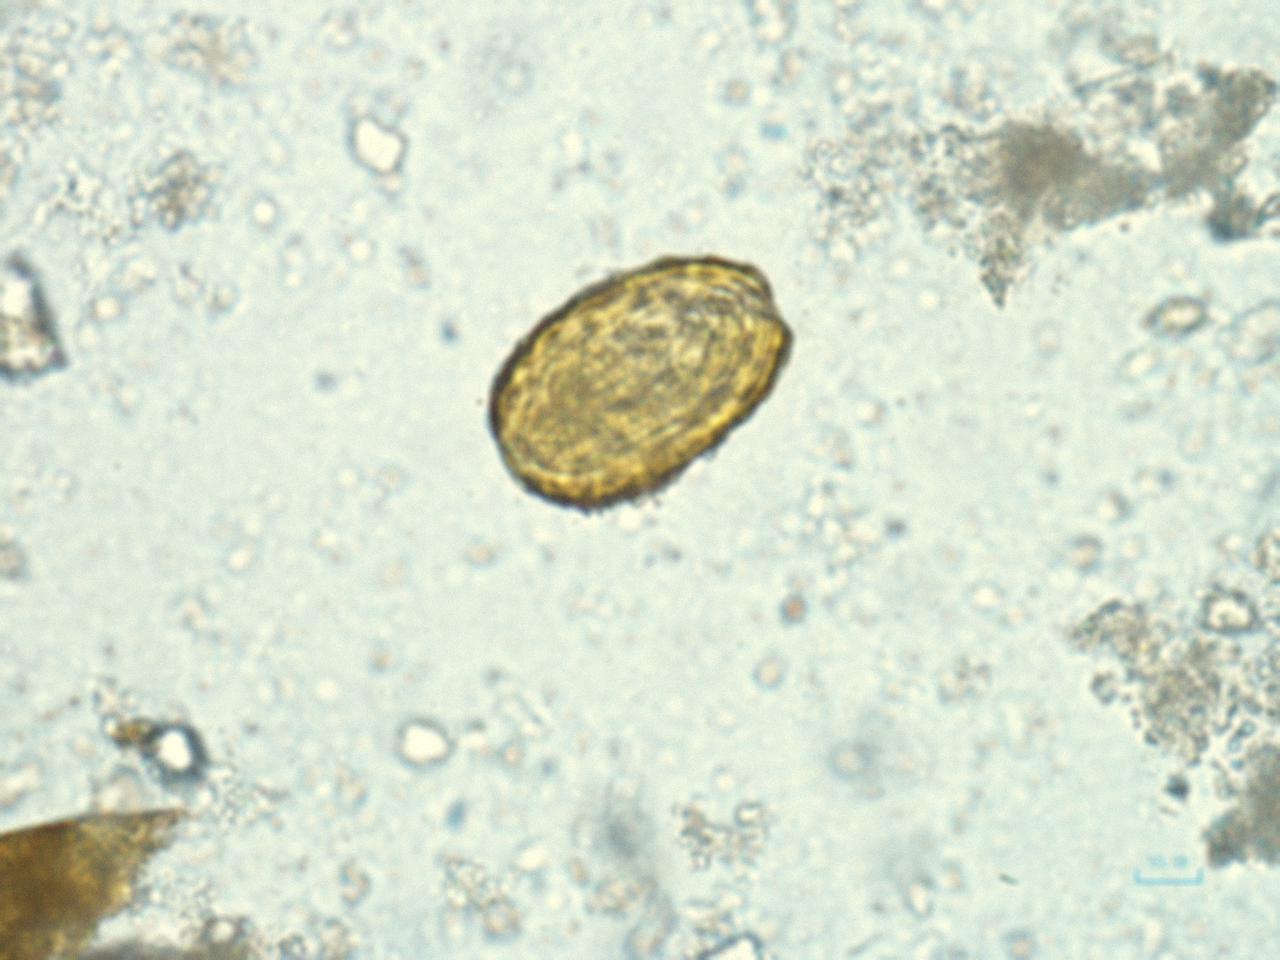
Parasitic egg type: Ascaris lumbricoides